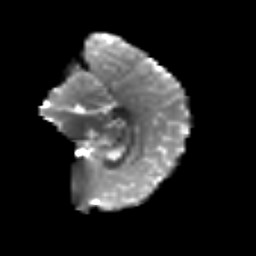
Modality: T2w
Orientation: sagittal
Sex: male
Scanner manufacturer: siemens
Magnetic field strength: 3 T
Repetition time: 5 s
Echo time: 0.071 s